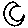
Label: moon